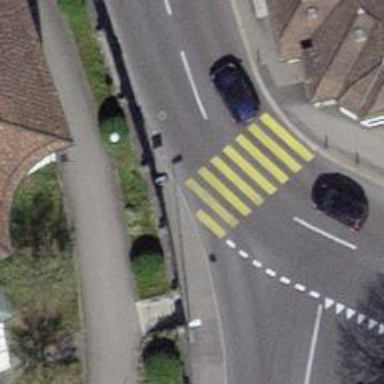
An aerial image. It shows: Pedestrian crossing with zebra markings on footway.